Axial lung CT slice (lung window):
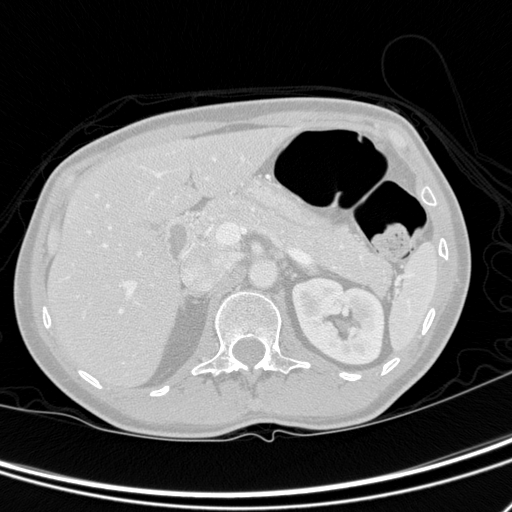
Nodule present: no